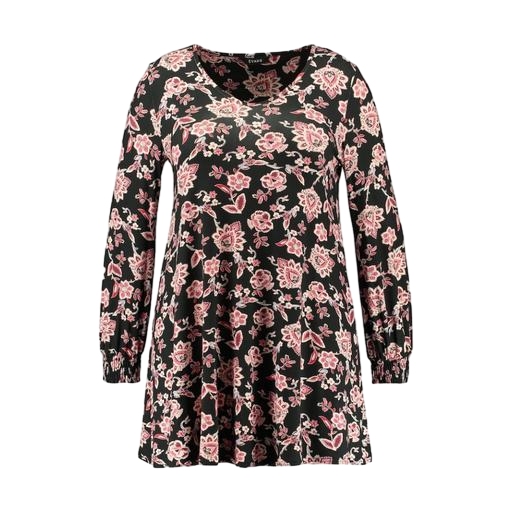
multicolor floral-print t-shirt only macy, black tunic floral print, pink floral-print henley, white background